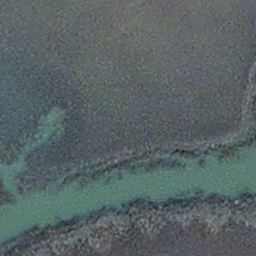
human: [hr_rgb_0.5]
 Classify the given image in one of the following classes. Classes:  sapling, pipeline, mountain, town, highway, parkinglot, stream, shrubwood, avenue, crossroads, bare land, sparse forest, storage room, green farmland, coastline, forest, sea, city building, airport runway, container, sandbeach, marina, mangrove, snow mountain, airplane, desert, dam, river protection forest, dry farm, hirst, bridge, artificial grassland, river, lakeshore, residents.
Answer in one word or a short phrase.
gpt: stream